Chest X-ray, PA view. Patient: 23 years old, sex M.
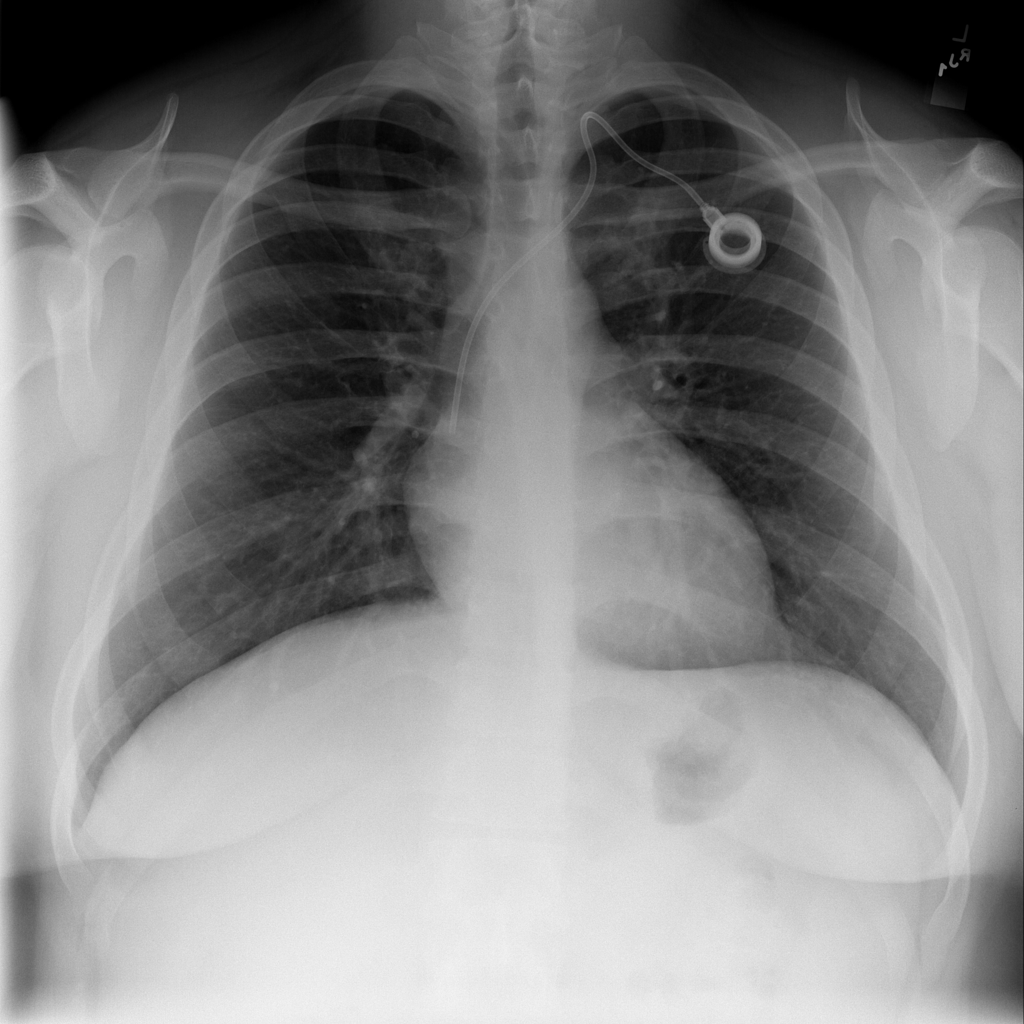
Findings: No Finding